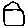
Label: house